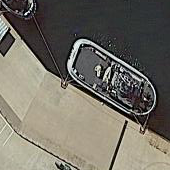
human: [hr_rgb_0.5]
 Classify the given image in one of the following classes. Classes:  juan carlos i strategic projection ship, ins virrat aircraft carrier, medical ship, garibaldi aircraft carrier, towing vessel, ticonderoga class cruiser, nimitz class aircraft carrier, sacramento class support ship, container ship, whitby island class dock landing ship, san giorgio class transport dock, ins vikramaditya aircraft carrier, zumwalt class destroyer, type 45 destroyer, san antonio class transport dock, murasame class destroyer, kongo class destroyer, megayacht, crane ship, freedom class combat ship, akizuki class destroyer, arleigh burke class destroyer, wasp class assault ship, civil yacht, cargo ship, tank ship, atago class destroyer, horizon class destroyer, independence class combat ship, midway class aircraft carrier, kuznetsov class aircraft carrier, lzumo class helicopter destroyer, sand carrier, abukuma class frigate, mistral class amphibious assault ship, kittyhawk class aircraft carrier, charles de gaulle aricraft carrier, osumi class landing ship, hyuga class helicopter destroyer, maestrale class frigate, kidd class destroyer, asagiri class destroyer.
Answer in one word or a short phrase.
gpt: Towing vessel